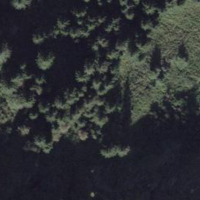
EUNIS habitat code: 44
Species observed at this site:
Plantago major